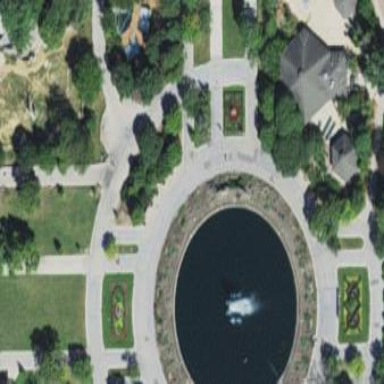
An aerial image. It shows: Fountain surrounded by water.